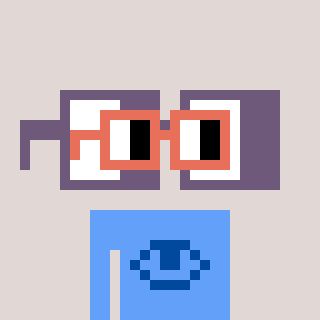
a pixel art character with square orange glasses, a glasses-shaped head and a blue-colored body on a warm background